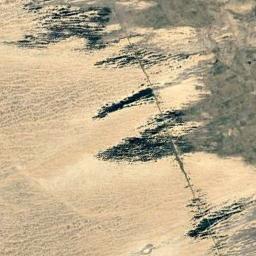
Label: desert